Question: I am in the process of writing a contact form. I have two JavaScript functions in the head (I will move them later, but that is another question).
The first function, 'Validate()', for the onblur event works, but not as I'd like it to. The second function, 'formValidate()', for the onsubmit event works.
I have a switch statement in a JavaScript function to use in an <URL> onblur event.
The JavaScript code:
'''
<head>
<script type="text/javascript">
function Validate()
{
// Create array containing textbox elements
var input = [document.getElementById('fname'), document.getElementById('lname'), document.getElementById('email1'), document.getElementById('email12'), document.getElementById('message')];
// Loop through each element to see if value is empty
for (var i = 0; i<input.length; i++)
{
if (input[i].value == '')
{
switch( input[i].id){
case 'fname':
alert ('enter you first name');
break;
case 'lname' :
alert ('enter your last name');
break;
case 'email1':
alert ('enter your email address');
break;
case 'email2':
alert ('enter your email address');
break;
case 'message':
alert ('write your message');
break;
}
}
}
}
function formValidate()
{
// Create array containing textbox elements
var inputs = [document.getElementById('fname'), document.getElementById('lname'), document.getElementById('email1'), document.getElementById('email2'), document.getElementById('message')];
var error;
// Loop through each element to see if value is empty.
for(var i = 0; i<inputs.length; i++)
{
if(inputs[i].value == '')
{
error = 'Please complete all fields.';
alert(error);
return false;
}
}
}
</script>
</head>
'''
The HTML:
'''
<form onsubmit="return formValidate()" action="mailto:admin@sfasc.com.au" method="post" id="contactForm" >
<fieldset>
<dl>
<dt> First Name:</dt>
<dd>
<input class="input" type="text" name="fname" id="fname" onblur="Validate()" />
</dd>
<dt> Last Name:</dt>
<dd>
<input class="input" type="text" name="lname" id="lname" onblur="Validate()"/>
</dd>
<dt> Email Address:</dt>
<dd>
<input class="input" type="text" name="email1" id="email1" onblur="Validate()"/>
</dd>
<dt> Email Address:</dt>
<dd>
<input class="input" type="text" name="email2" id="email2" onblur="Validate()"/>
</dd>
<dt> Message:</dt>
<dd>
<textarea name="address" id="address" rows="10" cols="10" onblur="Validate()"></textarea>
</dd>
<dd>
<input type="submit" value="submit" name="submit" />
</dd>
</dl>
</fieldset>
</form>
'''
The code works, except for this: When I click on a field, I get the following alert:

If I click, prevent pop ups, the alerts stop entirely. If I click OK, it goes to the next field, eg from fname to lname, and continues through the fields, preventing the user from entering any data.
How do I fix this problem?
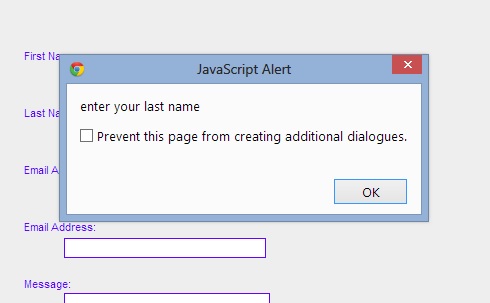
Answer: I think this is what you want:
<URL>
Instead of validating all inputs onblur, just validate the one that left focus. To do that I have passed in the element to 'Validate(this)' in the HTML inline code. You also had some element ID issues (e.g. no message field). I also added a '.focus()' call to keep the input in focus if it's invalid.
'''
function Validate(elem) {
// create array containing textbox elements
var input = [document.getElementById('fname'), document.getElementById('lname'), document.getElementById('email1'), document.getElementById('email2'), document.getElementById('message')];
for (var i = 0; i < input.length; i++)
// loop through each element to see if value is empty
{
if (input[i].value == '' && elem.id == input[i].id) {
switch (input[i].id) {
case 'fname':
alert('enter you first name');
break;
case 'lname':
alert('enter your last name');
break;
case 'email1':
alert('enter your email address');
break;
case 'email2':
alert('enter your email address');
break;
case 'message':
alert('write your message');
break;
}
elem.focus();
}
}
}
'''
I have to say though that lots of 'alert()''s are pretty nasty, it would be much better if you show a span next to each textbox with the error message instead.